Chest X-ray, AP view. Patient: 45 years old, sex F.
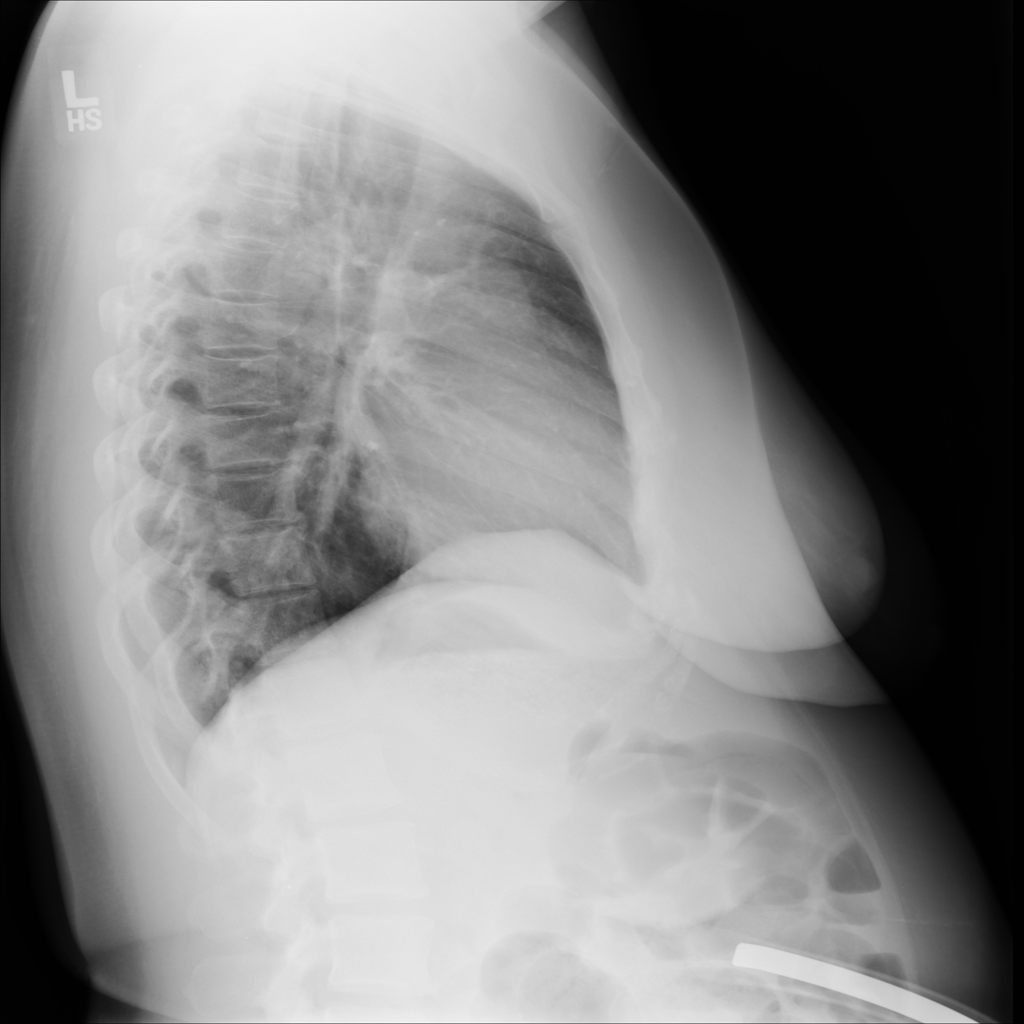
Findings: No Finding